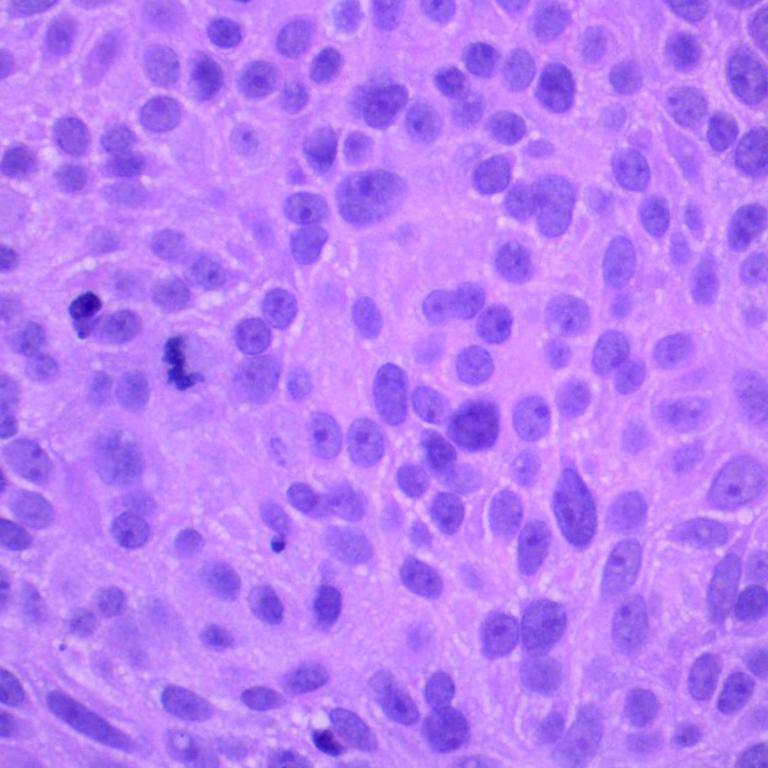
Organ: lung
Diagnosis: squamous carcinomas